Question: I use this code in my twitch bot to count messages and save them to a database a couple times per minute.
So the current code I have does get the values I want from my database, but I cannot update or insert the values correctly. The insert_cmd does execute, but values in the database does not correspond to the values I try to insert.
affectedRows does return the correct answer of rows that should have been affected. Also when I write out the insert_cmd string, it does look right.
'''
private static void update_messages()
{
try
{
MySql.Data.MySqlClient.MySqlConnection mysql_connection = new MySql.Data.MySqlClient.MySqlConnection();
mysql_connection.ConnectionString = mysql_connection_string;
mysql_connection.Open();
//build query string
string select_cmd = "SELECT * FROM taperen.messages where username in (";
foreach(CountData cd in chat_messages)
{
//Console.WriteLine(cd.username);
select_cmd += "'" + cd.username + "',";
}
if(select_cmd == "SELECT * FROM taperen.messages where username in (")
{
mysql_connection.Close();
return;
}
select_cmd = select_cmd.TrimEnd(select_cmd[select_cmd.Length - 1]);
select_cmd += ");";
//Console.WriteLine(select_cmd);
MySql.Data.MySqlClient.MySqlCommand myCommand = mysql_connection.CreateCommand();
myCommand.CommandText = select_cmd;
MySql.Data.MySqlClient.MySqlDataReader reader = myCommand.ExecuteReader();
string insert_cmd = "";
while (reader.Read())
{
string username = reader["username"].ToString();
int index = chat_messages.FindIndex(x => x.username.Equals(username));
int current_online_count = chat_messages[index].online_count;
int current_offline_count = chat_messages[index].offline_count;
int db_online_count = (int)reader["online_count"];
int db_offline_count = (int)reader["offline_count"];
int new_online_count = current_online_count + db_online_count;
int new_offline_count = current_offline_count + db_offline_count;
insert_cmd += $"UPDATE 'taperen'.'messages' SET 'online_count'='{new_online_count}', 'online_count'='{new_offline_count}' WHERE 'id'='{reader["id"]}';";
chat_messages.RemoveAt(index);
//Console.WriteLine(username);
}
reader.Close();
mysql_connection.Close();
foreach(CountData cd in chat_messages)
{
insert_cmd += $"INSERT INTO 'taperen'.'messages' ('username', 'online_count', 'offline_count') VALUES ('{cd.username}', '{cd.online_count}', '{cd.offline_count}');";
}
mysql_connection.Open();
//Console.WriteLine(insert_cmd);
myCommand.CommandText = insert_cmd;
int affectedRows = myCommand.ExecuteNonQuery();
Console.WriteLine(affectedRows);
myCommand.Dispose();
mysql_connection.Close();
}
catch (MySql.Data.MySqlClient.MySqlException ex)
{
Console.WriteLine(ex.Message);
}
}
'''
The CountData class looks like this:
'''
public class CountData
{
public string username { get; set; }
public int online_count { get; set; }
public int offline_count { get; set; }
}
'''
The database looks like this:
Also if I do something else stupid in my code I appreciate if you could come with some tips :)
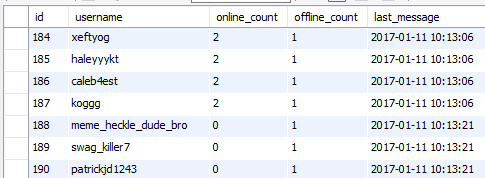
Answer: In this line you are setting 'online_count' twice, the second instance should (presumably) be 'offline_count'.
> insert_cmd += $"UPDATE 'taperen'.'messages' SET 'online_count'='{new_online_count}', 'online_count'='{new_offline_count}' WHERE 'id'='{reader["id"]}';";